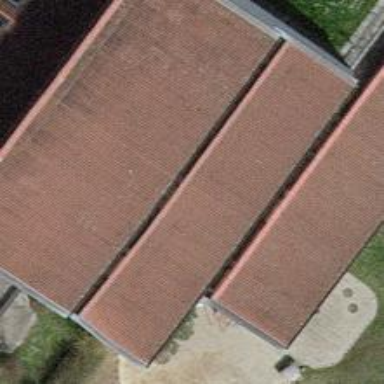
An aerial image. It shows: School.